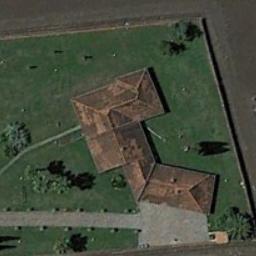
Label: sparse_residential